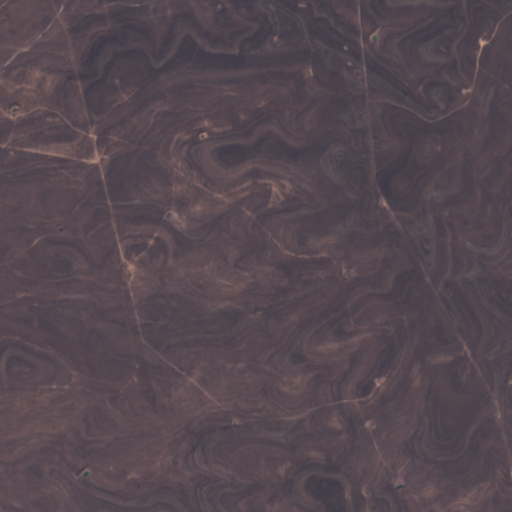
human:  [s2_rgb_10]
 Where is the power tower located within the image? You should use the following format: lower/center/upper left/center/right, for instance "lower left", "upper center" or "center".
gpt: The power tower is located in the right of the image.
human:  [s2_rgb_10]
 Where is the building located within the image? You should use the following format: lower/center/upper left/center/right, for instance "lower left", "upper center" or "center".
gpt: The building is located in the center right of the image.
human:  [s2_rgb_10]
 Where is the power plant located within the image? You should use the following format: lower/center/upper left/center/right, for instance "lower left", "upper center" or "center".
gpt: There is no power plant in the image.